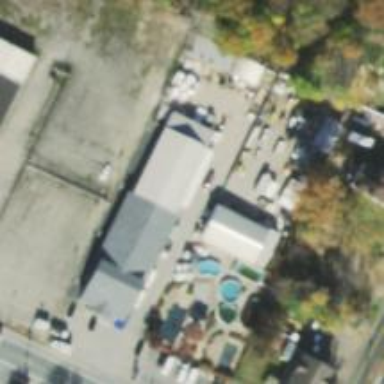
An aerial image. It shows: Warehouse with swimming pool shop.